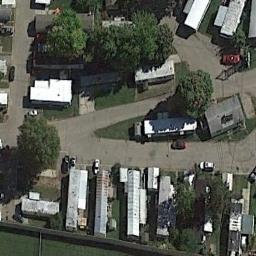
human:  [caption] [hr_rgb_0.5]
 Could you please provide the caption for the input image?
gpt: The mobile home park has some mobile homes of different sizes and trees and some roads go through the mobile home park .

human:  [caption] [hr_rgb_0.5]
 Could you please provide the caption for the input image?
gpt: The mobile home park is on the grass next to some trees and road .

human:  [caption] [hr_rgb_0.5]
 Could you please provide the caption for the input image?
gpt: There are a row of colorful mobile homes on both sides of the road .

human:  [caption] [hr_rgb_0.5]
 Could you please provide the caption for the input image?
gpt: Many trees are in the mobile home park .

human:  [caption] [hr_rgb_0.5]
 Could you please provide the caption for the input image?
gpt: There are some buildings and green trees in the mobile home park .